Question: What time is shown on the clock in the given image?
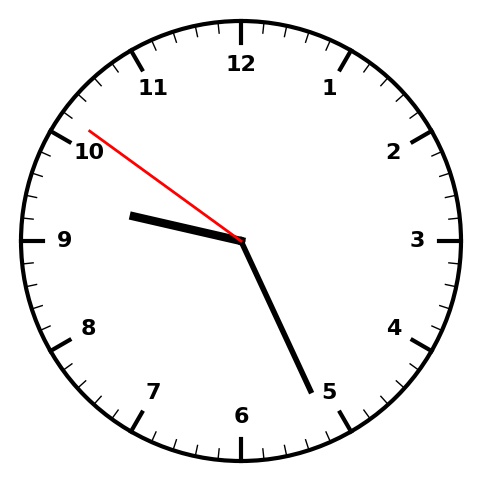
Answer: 09:25:51